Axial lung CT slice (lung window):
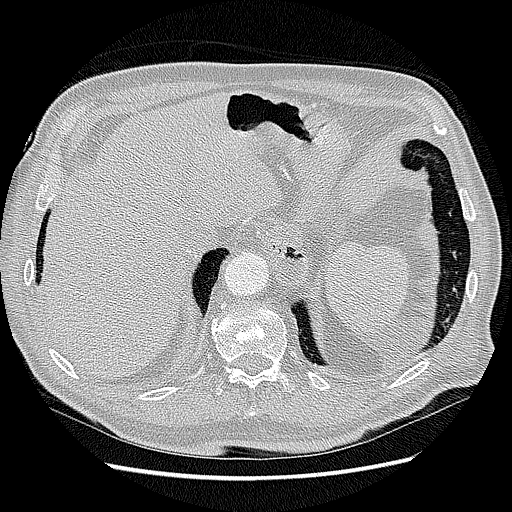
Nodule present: no